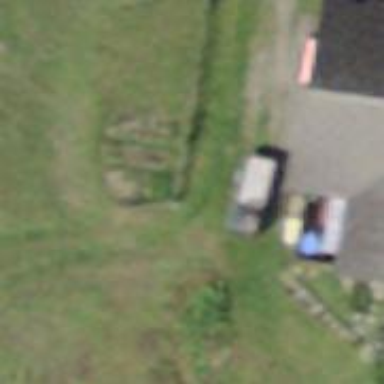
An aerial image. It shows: Path covered in grass.